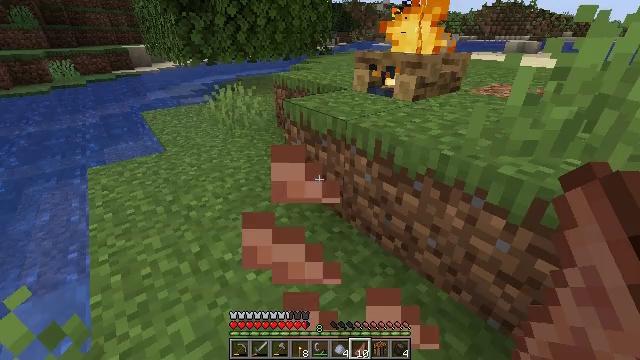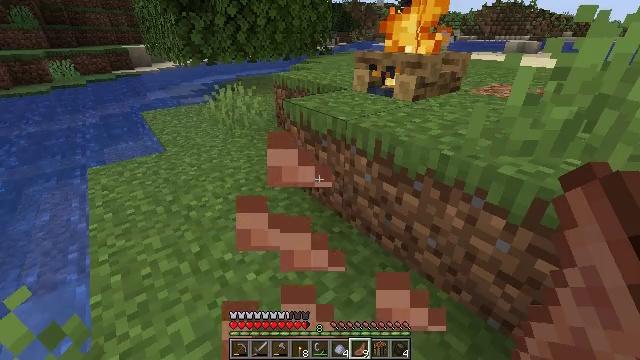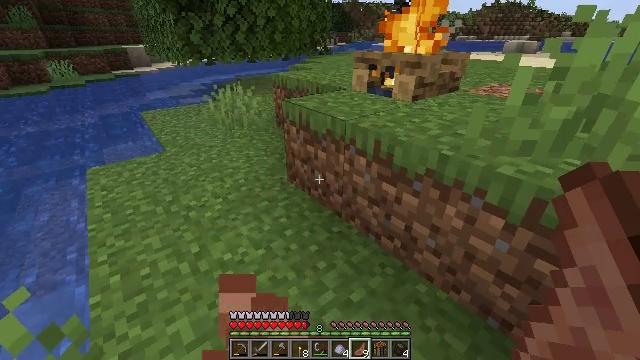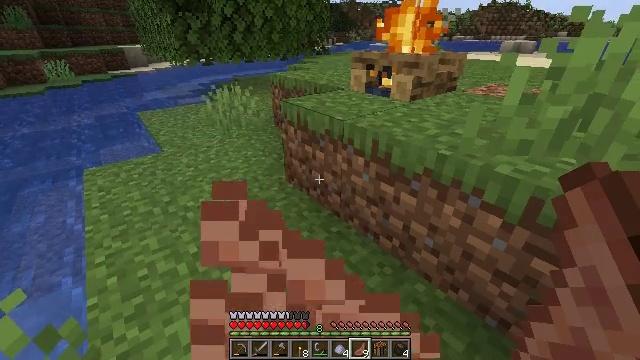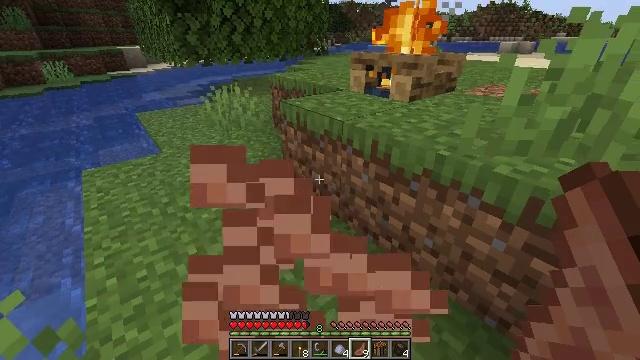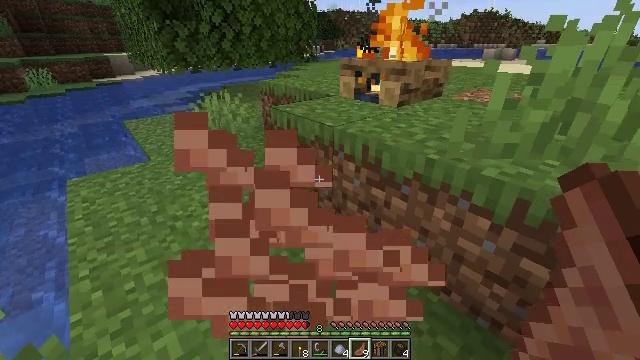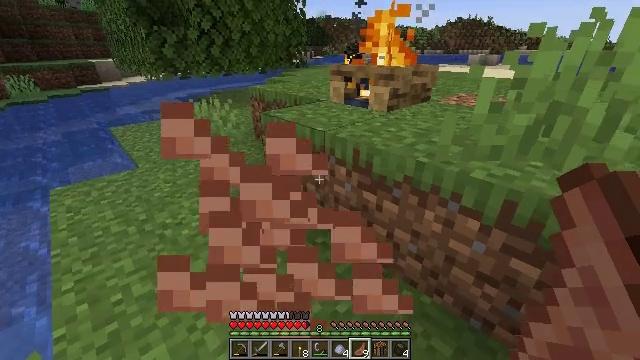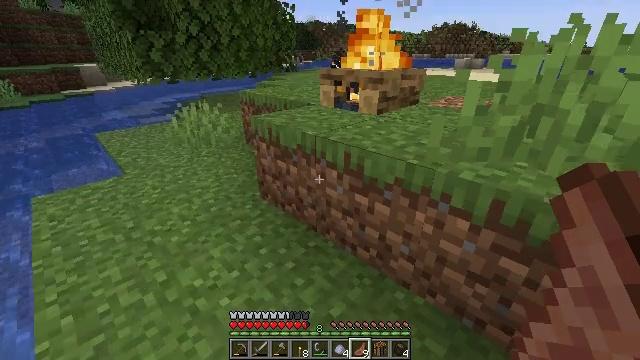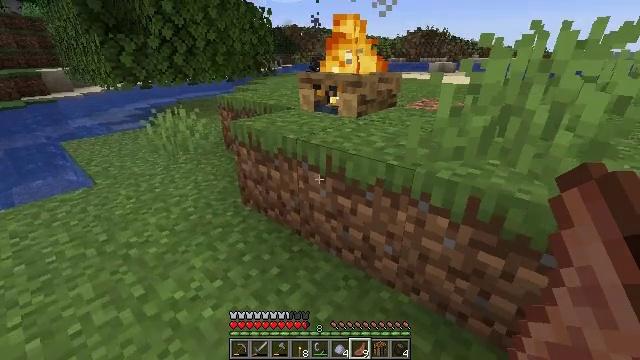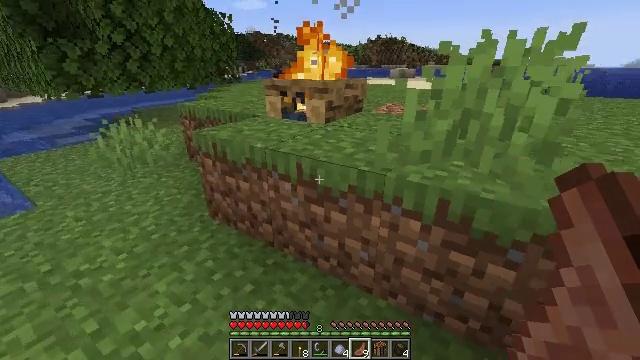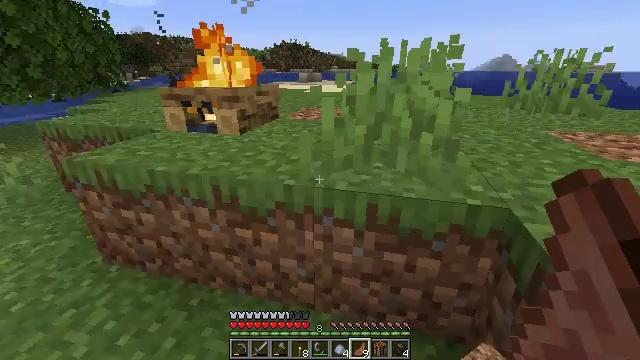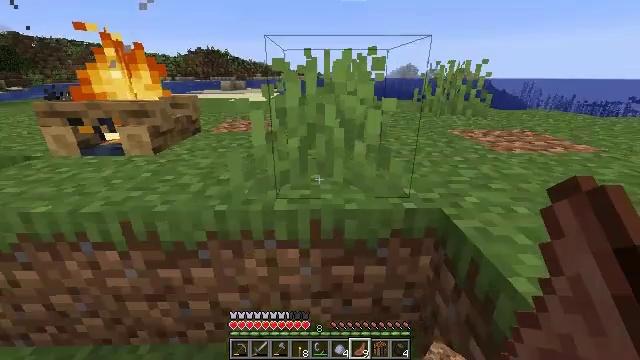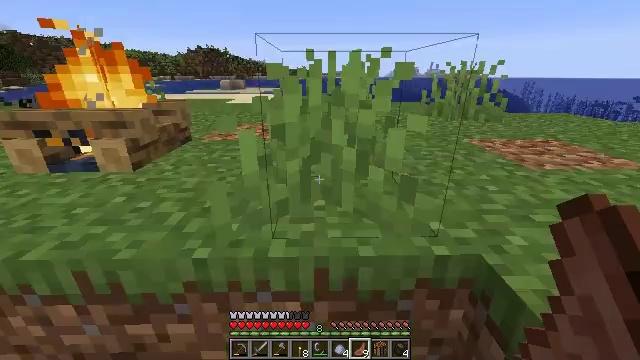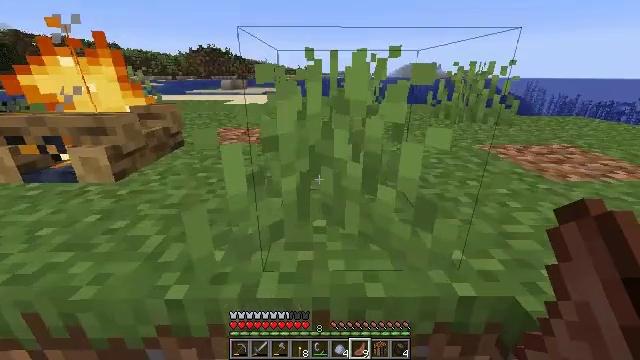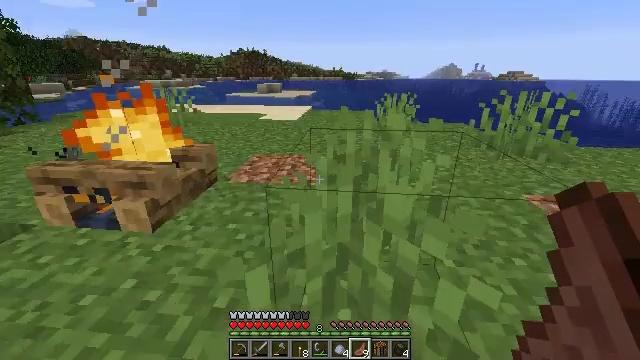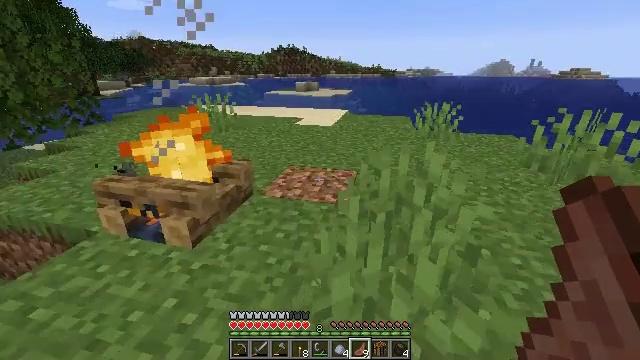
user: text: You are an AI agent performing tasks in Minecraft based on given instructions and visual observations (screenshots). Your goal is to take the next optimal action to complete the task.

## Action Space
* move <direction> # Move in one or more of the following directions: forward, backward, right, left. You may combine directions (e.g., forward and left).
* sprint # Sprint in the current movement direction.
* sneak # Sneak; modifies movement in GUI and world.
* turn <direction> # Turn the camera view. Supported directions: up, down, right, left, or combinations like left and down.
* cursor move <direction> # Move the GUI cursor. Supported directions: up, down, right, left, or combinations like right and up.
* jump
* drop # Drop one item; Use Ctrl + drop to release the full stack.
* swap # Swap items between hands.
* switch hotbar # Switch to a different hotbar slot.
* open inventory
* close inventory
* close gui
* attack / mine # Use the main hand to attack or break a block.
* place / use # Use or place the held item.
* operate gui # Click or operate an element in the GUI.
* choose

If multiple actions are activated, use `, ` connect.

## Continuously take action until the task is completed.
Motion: motion action
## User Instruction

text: Destroy the campfire carefully.
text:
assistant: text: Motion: use / place
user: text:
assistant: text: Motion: use / place
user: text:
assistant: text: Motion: use / place
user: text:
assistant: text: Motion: no_op
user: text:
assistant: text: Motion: turn right and up
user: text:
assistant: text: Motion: turn right and up
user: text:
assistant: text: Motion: turn right
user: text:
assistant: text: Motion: turn right
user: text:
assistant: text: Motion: move forward, turn right and up
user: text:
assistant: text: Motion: move forward, turn right
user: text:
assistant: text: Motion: move forward, turn right and up
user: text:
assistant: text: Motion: move forward
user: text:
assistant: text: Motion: move forward
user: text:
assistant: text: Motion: move forward, turn left, jump
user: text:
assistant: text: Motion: move forward, turn left, jump
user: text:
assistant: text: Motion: move forward, turn left, jump
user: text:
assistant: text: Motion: move forward, jump
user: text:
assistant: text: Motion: move forward and move right, turn left
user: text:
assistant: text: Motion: move forward and move right, turn left and down
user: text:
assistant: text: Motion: move forward and move right, turn left and down
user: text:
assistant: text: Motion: move forward and move right, turn left and down
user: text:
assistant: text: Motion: move forward and move right, turn left
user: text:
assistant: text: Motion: move forward, turn left and down
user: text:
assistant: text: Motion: turn left and down
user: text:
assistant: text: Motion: turn left and down
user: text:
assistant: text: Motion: turn left
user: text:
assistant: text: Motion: turn left
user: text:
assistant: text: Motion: turn left
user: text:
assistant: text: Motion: turn left
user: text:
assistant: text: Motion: turn left